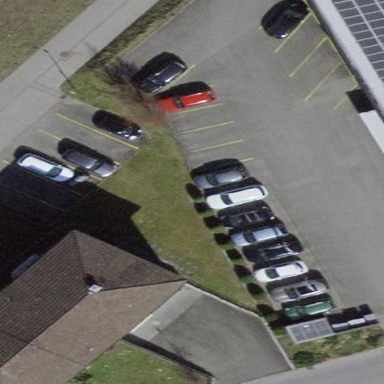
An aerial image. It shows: Street-side parking area.